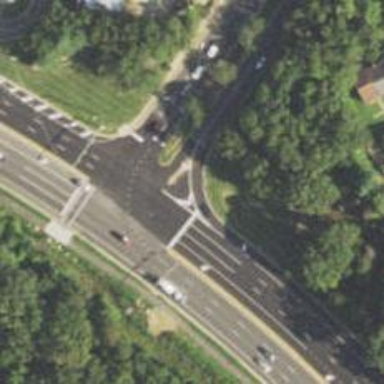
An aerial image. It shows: Trunk link highway.